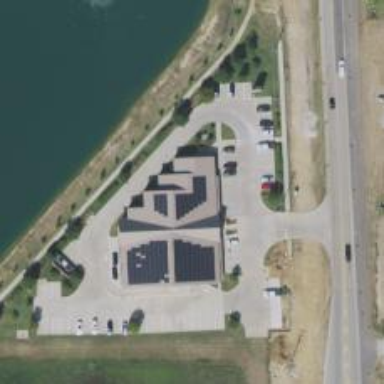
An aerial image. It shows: Clinic.